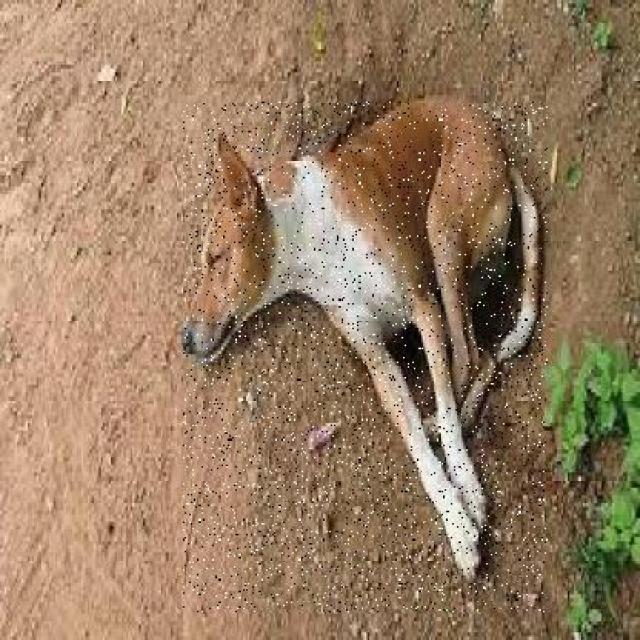
Healthy canine skin — no visible lesions, inflammation, or abnormalities. The skin and coat appear normal.